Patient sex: M
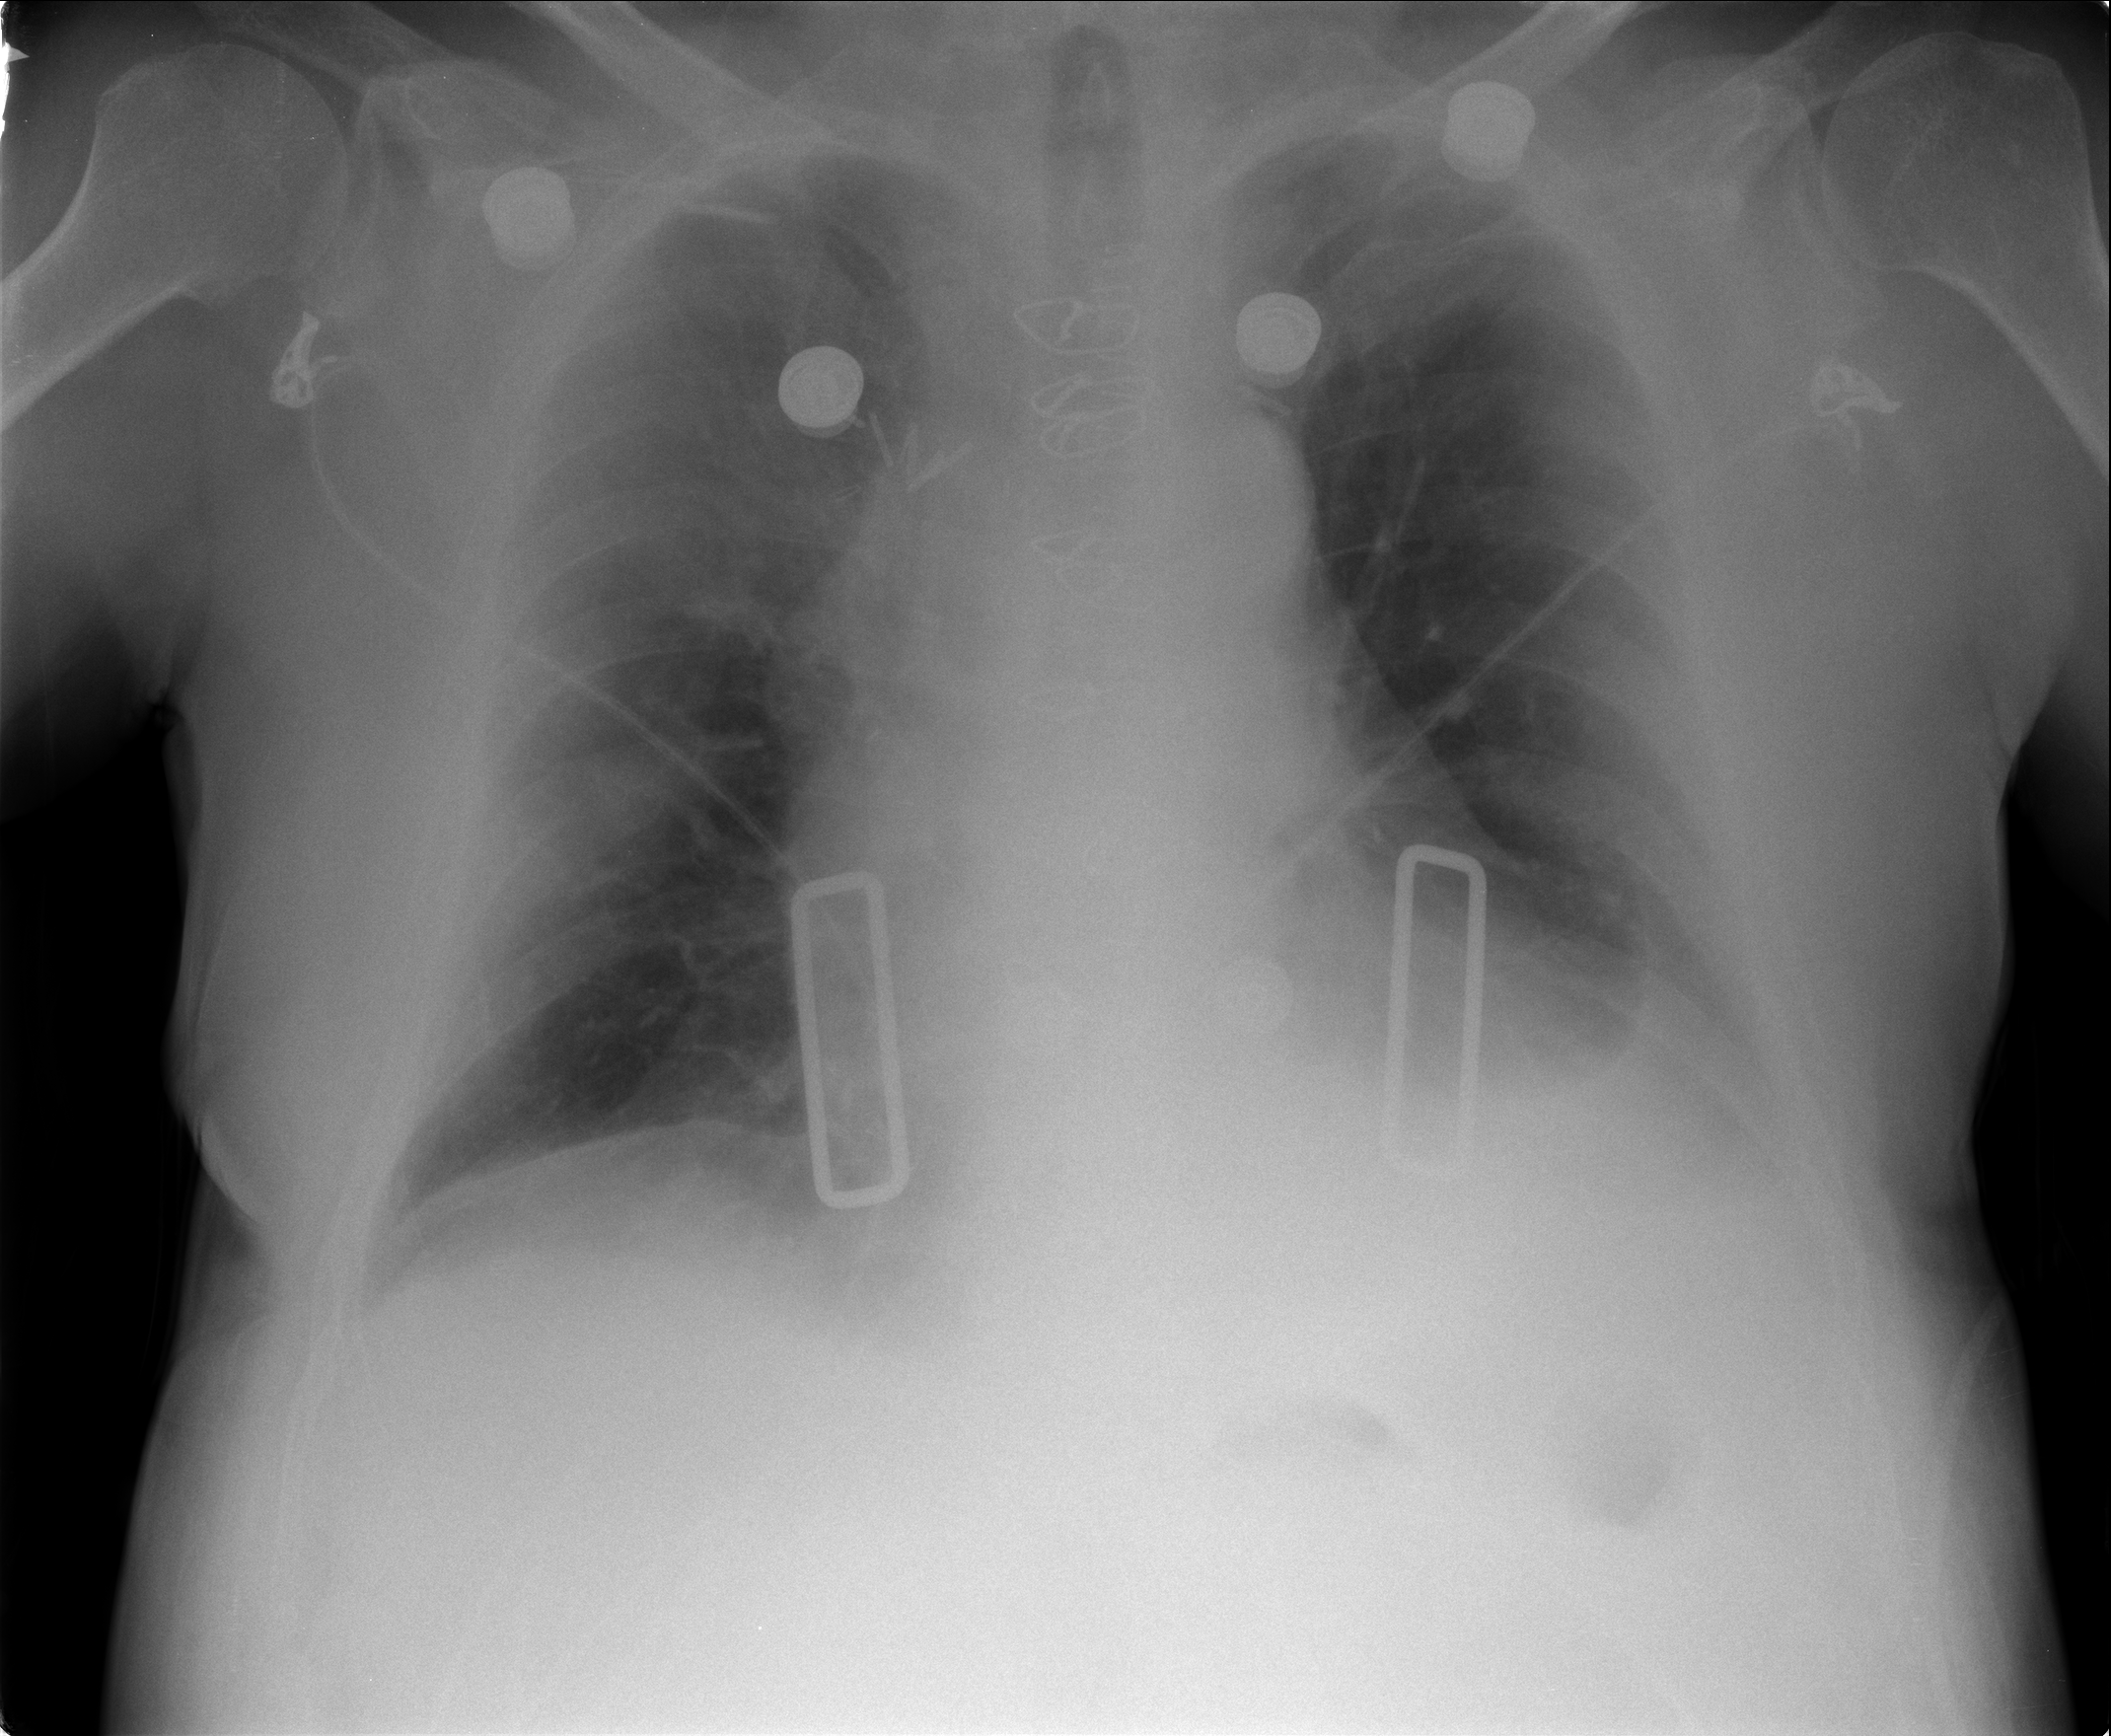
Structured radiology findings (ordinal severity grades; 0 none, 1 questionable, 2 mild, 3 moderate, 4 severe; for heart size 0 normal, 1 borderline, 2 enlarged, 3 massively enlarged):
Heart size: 2
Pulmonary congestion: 0
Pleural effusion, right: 0
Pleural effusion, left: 2
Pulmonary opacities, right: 0
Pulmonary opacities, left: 0
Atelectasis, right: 2
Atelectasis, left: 2